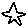
Label: star